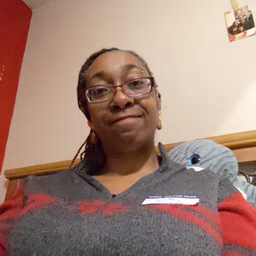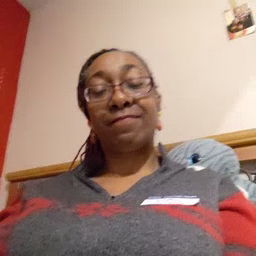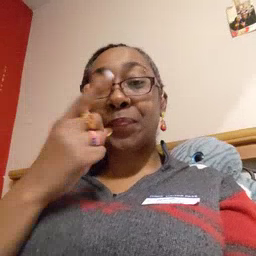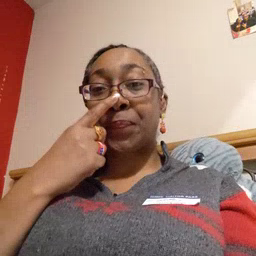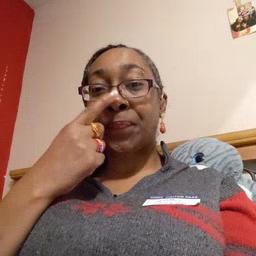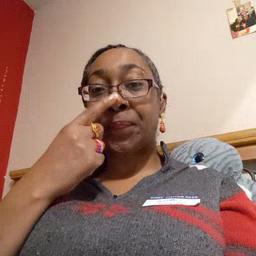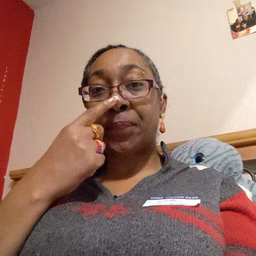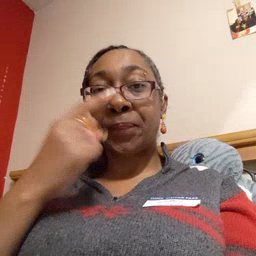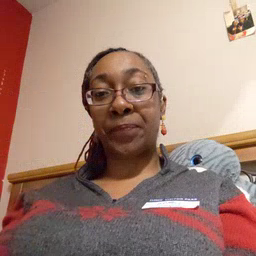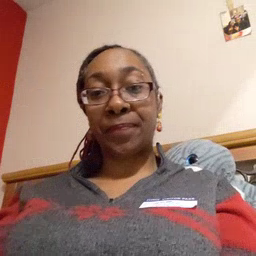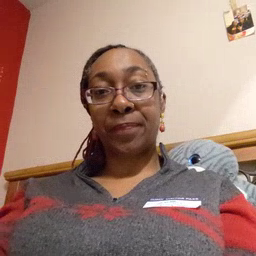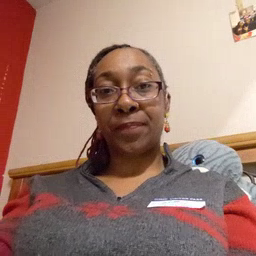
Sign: nose